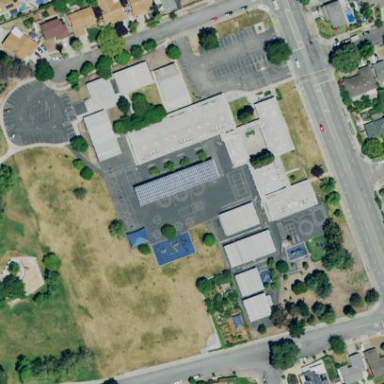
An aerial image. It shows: School.